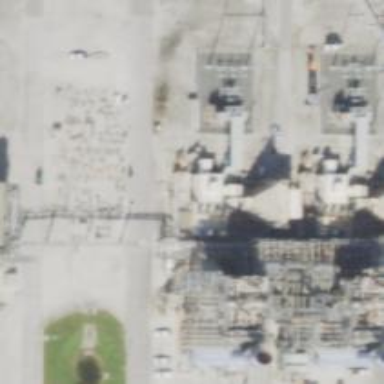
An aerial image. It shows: Gas-powered generator of the combined cycle type.